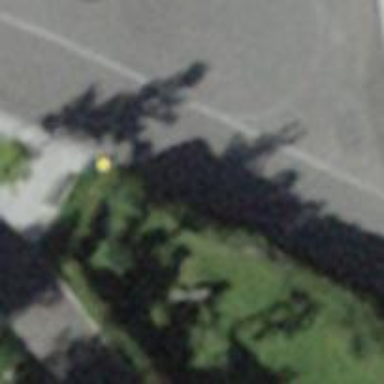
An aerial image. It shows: Post box.